Question: I am trying add labels on sphere, but I am unable to do it only one label is attaching to the sphere and the
rest of labels are overlapping to the corner of the screen. I have also uploaded the image where you can see
the problem. Maybe its css problem,but I dont know exactly. And also I have added the full code. Please help
me with the problem.

'''
div.spritelabel {
position:absolute;
top:0px;
left:0px;
color:#0000FF;
font-family: 'Trebuchet MS', sans-serif;
font-size:22px;
font-weight:bold;
line-height:20px;
text-align: left;
padding:5px;
-webkit-box-shadow: 0px 4px 8px -3px rgba(0,0,0,0.75);
-moz-box-shadow: 0px 4px 8px -3px rgba(0,0,0,0.75);
box-shadow: 0px 4px 8px -5px rgba(0,0,0,0.75);
background:rgba( 255, 255, 255, 0.8 );
}
a:link {color: brown; background-color: transparent; text-decoration: none;}
a:visited{color: green; background-color: transparent; text-decoration: none;}
a:hover{color: red; background-color: transparent; text-decoration: underline;}
a:active {color: yellow; background-color: transparent; text-decoration: underline;}
'''
'''
window.onload = createsphere();
function createsphere()
{
var sprite,controls,scene,camera,renderer;
var spritearray = [];
spritearray[0] = {"name": "North", "lat":0, "lon": 10};
spritearray[1] = {"name": "south", "lat":0, "lon": 20};
spritearray[2] = {"name": "East", "lat":0, "lon": 30};
spritearray[3] = {"name": "west", "lat":0, "lon": 40};
function convertlatlonToVec3(lat, lon)
{
lat = lat * Math.PI / 180.0;
lon = -lon * Math.PI /180.0;
return new THREE.Vector3(
Math.cos(lat)* Math.sin(lon),
Math.sin(lat)* Math.sin(lon),
Math.cos(lat));
}
function labelBox(Ncardinal, radius, domElement)
{
this.screenVector = new THREE.Vector3(0, 0, 0);
this.position = convertlatlonToVec3(Ncardinal.lat,Ncardinal.lon).multiplyScalar(radius);
this.box = document.createElement('div');
a = document.createElement('a');
a.innerHTML = Ncardinal.name;
a.href ='http://www.google.de';
this.box.className = "spritelabel";
this.box.appendChild(a);
this.domElement = domElement;
this.domElement.appendChild(this.box);
}
labelBox.prototype.update = function()
{
this.screenVector.copy(this.position);
this.screenVector.project(camera);
var posx = Math.round((this.screenVector.x + 1)* this.domElement.offsetWidth/2);
var posy = Math.round((1 - this.screenVector.y)* this.domElement.offsetHeight/2);
var boundingRect = this.box.getBoundingClientRect();
//update the box overlays position
this.box.style.left = (posx - boundingRect.width) + 'px';
this.box.style.top = posy + 'px';
};
function init()
{
scene = new THREE.Scene();
camera = new THREE.PerspectiveCamera(75, window.innerWidth/window.innerHeight, 0.1, 1000);
camera.position.y = 1;
camera.position.z = 5;
var width = window.innerWidth;
var height = window.innerHeight;
renderer = new THREE.WebGLRenderer( {antialias:true} );
renderer.setSize(width, height);
document.body.appendChild(renderer.domElement);
var radius = 2.5;
var spheregeometry = new THREE.SphereGeometry(radius, 20, 20, 0, -6.283, 1, 1);
var texture = THREE.ImageUtils.loadTexture ('newimage/crate.jpg');
texture.minFilter = THREE.NearestFilter;
var spherematerial = new THREE.MeshBasicMaterial({map: texture});
var sphere = new THREE.Mesh(spheregeometry, spherematerial);
scene.add(sphere);
scene.add(camera);
scene.autoUpdate = true;
controls = new THREE.OrbitControls(camera, renderer.domElement);
controls.minPolarAngle = Math.PI/4;
controls.maxPolarAngle = 3*Math.PI/4;
for(var i = 0; i< spritearray.length;i++)
{
var Ncardinal = spritearray[i];
sprite = new labelBox(Ncardinal, radius, document.body);
var marker = new THREE.Mesh(new THREE.SphereGeometry(0.05, 30, 30));
marker.position.copy(sprite.position);
scene.add(marker);
}
//var Ncardinal = {"name": "North", "lat":0, "lon": 10};
//sprite = new labelBox(Ncardinal, radius, document.body);
}
function animate() {
sprite.update();
requestAnimationFrame(animate);
controls.update();
renderer.render(scene, camera);
}
init();
animate();
}
'''
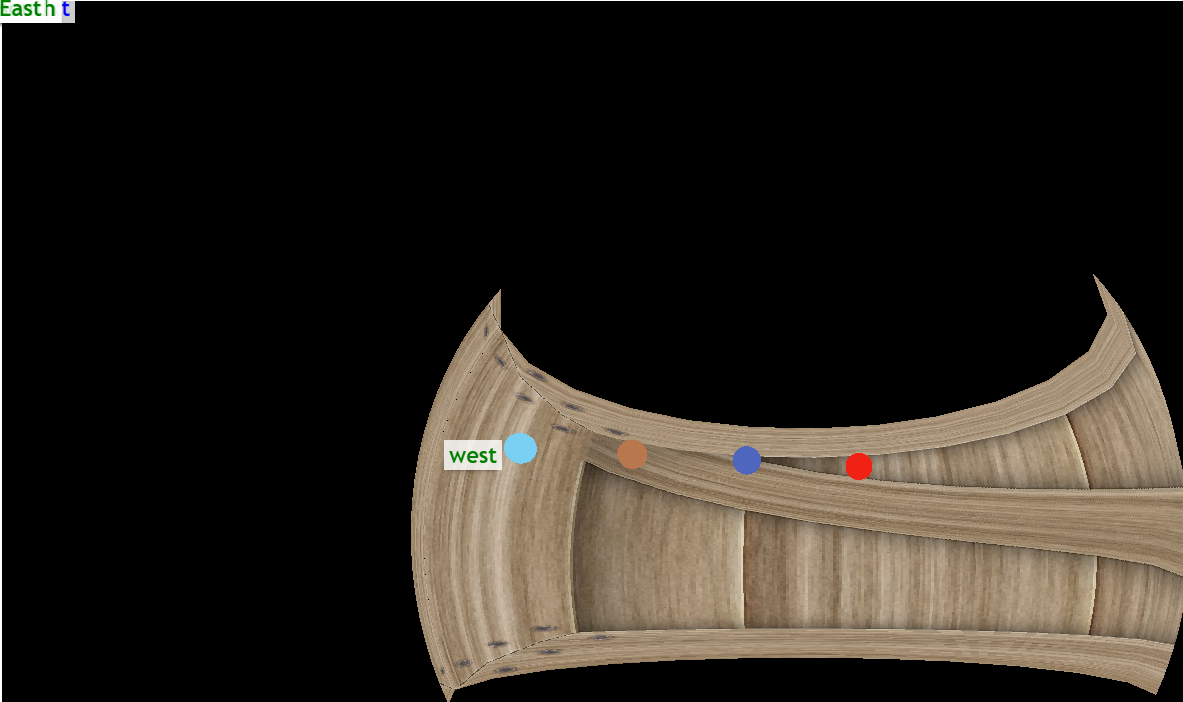
Answer: Look at how things are set up
'''
for(var i = 0; i< spritearray.length;i++)
{
var Ncardinal = spritearray[i];
sprite = new labelBox(Ncardinal, radius, document.body);
var marker = new THREE.Mesh(new THREE.SphereGeometry(0.05, 30, 30));
marker.position.copy(sprite.position);
scene.add(marker);
}
'''
And in your
'''
function animate() {
sprite.update();
requestAnimationFrame(animate);
controls.update();
renderer.render(scene, camera);
}
'''
Now while initilisation its setting sprite to be the last item in the array. That is the "West" labelBox.
In animate, you just call update on the last sprite set. You can fix this by storing the sprites in an array.
'''
var spriteboxes = [];
'''
saving them in the spriteloop
'''
for(var i = 0; i< spritearray.length;i++)
{
var Ncardinal = spritearray[i];
sprite = new labelBox(Ncardinal, radius, document.body);
var marker = new THREE.Mesh(new THREE.SphereGeometry(0.05, 30, 30));
marker.position.copy(sprite.position);
scene.add(marker);
spriteboxes.push(sprite);
}
'''
and change the animate method
'''
function animate() {
spriteboxes.forEach(function(e) { e.update()} );
sprite.update();
requestAnimationFrame(animate);
controls.update();
renderer.render(scene, camera);
}
'''